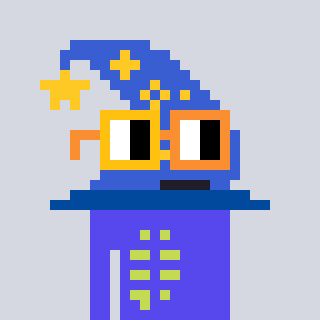
a pixel art character with square yellow and orange glasses, a wizard hat-shaped head and a computerblue-colored body on a cool background